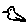
Label: bird